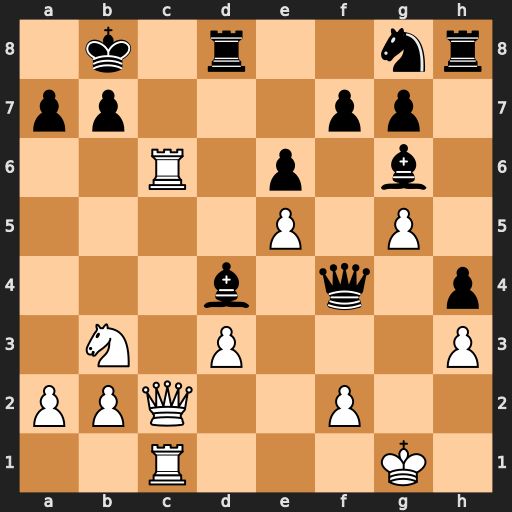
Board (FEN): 1k1r2nr/pp3pp1/2R1p1b1/4P1P1/3b1q1p/1N1P3P/PPQ2P2/2R3K1
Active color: w
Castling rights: -
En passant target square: -
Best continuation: Rc8+ Rxc8 Qxc8#